Question: I am trying to make a bezier function that takes 4 args:
'''
> import Diagrams.Backend.SVG.CmdLine
> import Diagrams.Prelude
> import Control.Applicative
> bezier4 x1 c1 c2 x2 = bezier3 (c1 ^-^ x1) (c2 ^-^ x1) (x2 ^-^ x1) # translate x1
> lineBtwPoints p1 p2 = fromOffsets [p2 ^-^ p1] # translate p1
> illustrateBezier x1 c1 c2 x2
> = endpt # translate x1
> <> endpt # translate x2
> <> ctrlpt # translate c1
> <> ctrlpt # translate c2
> <> l1
> <> l2
> <> fromSegments [bezier4 x1 c1 c2 x2]
> where
> dashed = dashingN [0.03,0.03] 0
> endpt = circle 0.05 # fc red # lw none
> ctrlpt = circle 0.05 # fc blue # lw none
> l1 = lineBtwPoints x1 c1 # dashed
> l2 = lineBtwPoints x2 c2 # dashed
>
> x1 = r2 (0.3, 0.5) :: R2
> x2 = r2 (3,-1) :: R2 -- endpoint
> [c1,c2] = map r2 [(1,2), (3,0)] -- control points
> example = illustrateBezier x1 c1 c2 x2
'''
But the result seems not to be what I wanted:

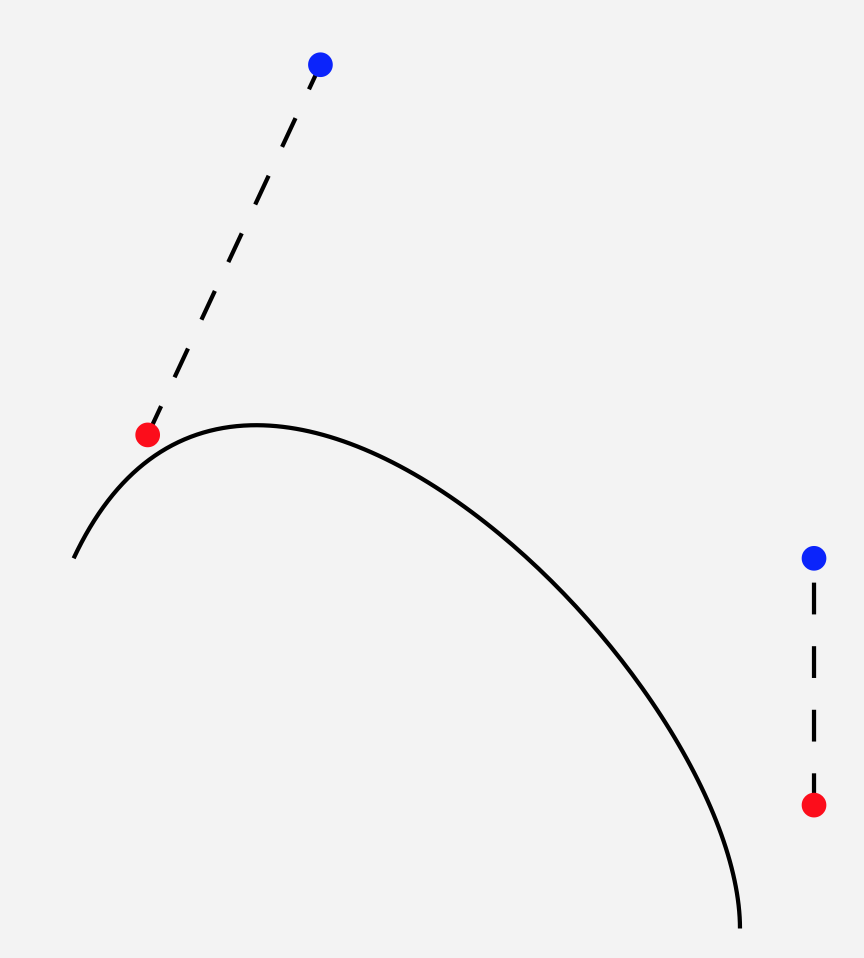
Answer: First lets address the name. Typically 'bezier4' would be the name for a function giving a quartic bezier curve segment. A better name would be 'fixedBezier3', and a better form would be to take 'Points' rather then vectors for the arguments. Indeed this function exists as 'FCubic' from the 'FixedSegment' data type.
If we look at the type of 'bezier4' we can see where things go wrong:
'''
bezier4 x1 c1 c2 x2 = bezier3 (c1 ^-^ x1) (c2 ^-^ x1) (x2 ^-^ x1) # translate x1
ghci> :t bezier4
bezier4'
:: (Data.Basis.HasBasis v,
Data.MemoTrie.HasTrie (Data.Basis.Basis v)) =>
v -> v -> v -> v -> Segment Closed v
'''
The important part is that the result is a 'Segment Closed v'. Reading the <URL> for 'Segment':
> Segments are , that is, they have no particular
"location" and are unaffected by translations. They are, however, affected by
other transformations such as rotations and scales.
The translation at the end of 'bezier4' will not have any effect as the type 'Segment' cannot express values that have a location, it just expresses the "shape" and displacement. We can see this in GHCi:
'''
ghci> bezier4 x1 c1 c2 x2
Cubic (0.7 ^& 1.5) (2.7 ^& (-0.5)) (OffsetClosed (2.7 ^& (-1.5)))
ghci> bezier4' x1 c1 c2 x2 # translate (r2 (1000,1000))
Cubic (0.7 ^& 1.5) (2.7 ^& (-0.5)) (OffsetClosed (2.7 ^& (-1.5)))
'''
One fix would be to make the type of 'bezier4' result in a 'Located (Segment Closed v)'. With this type we can at least express the curve wanted:
'''
bezier4' x1 c1 c2 x2 = bezier3 (c1 ^-^ x1) (c2 ^-^ x1) (x2 ^-^ x1) 'at' (0 .+^ x1)
ghci> bezier4' x1 c1 c2 x2
Loc { loc = P (0.3 ^& 0.5)
, unLoc = Cubic (0.7 ^& 1.5) (2.7 ^& (-0.5)) (OffsetClosed (2.7 ^& (-1.5)))
}
'''
Notice we get the same segment as before, but now we have a location.
'''
ghci> bezier4' x1 c1 c2 x2 # translate (r2 (1000,1000))
Loc { loc = P (1000.3 ^& 1000.5)
, unLoc = Cubic (0.7 ^& 1.5) (2.7 ^& (-0.5)) (OffsetClosed (2.7 ^& (-1.5)))
}
'''
We are a bit stuck at this point though. Located segments are not particularly interesting as typically we want to string together many segments as a 'Trail'. A located of segments gets us there and we can use 'fromLocSegments':
'''
fromLocSegments :: TrailLike t => Located [Segment Closed (V t)] -> t
'''
Now we have something that will work (with an additional change at the use site of 'bezier4'):
'''
bezier4 x1 c1 c2 x2 = fromSegments [bezier3 (c1 ^-^ x1) (c2 ^-^ x1) (x2 ^-^ x1)]
# translate x1
'''
Note that we cannot string together the output of this function with other segments to make longer trails. Diagrams chooses to use strong types with 'Segment', 'Trail', 'Located', and 'Path' only allow values that precisely match what is expressed in output (the "meaning"). For instance, say we want to write
'fromFixedSegments':
'''
fromFixedSegments :: TrailLike t => [FizedSegment (V t)] -> t
'''
Each cubic segment would have four points, but the result is going to be a trail having the meaning of "no gaps". To do this we will have to throw away the information of the first or last points of adjacent segments. There is no good choice here!